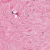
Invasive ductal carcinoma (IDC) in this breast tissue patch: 0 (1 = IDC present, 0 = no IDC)